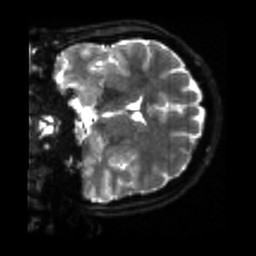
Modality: sbref
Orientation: coronal
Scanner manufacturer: siemens
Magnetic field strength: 3 T
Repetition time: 4 s
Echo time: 0.0594 s